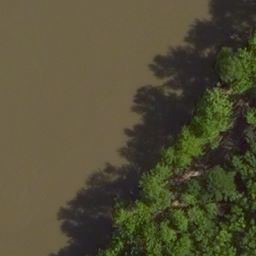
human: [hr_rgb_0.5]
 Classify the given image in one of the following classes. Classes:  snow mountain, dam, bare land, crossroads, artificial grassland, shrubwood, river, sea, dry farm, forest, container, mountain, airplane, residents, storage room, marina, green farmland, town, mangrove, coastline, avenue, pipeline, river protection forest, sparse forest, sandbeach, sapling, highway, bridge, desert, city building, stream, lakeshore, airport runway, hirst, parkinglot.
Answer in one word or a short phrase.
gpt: river protection forest